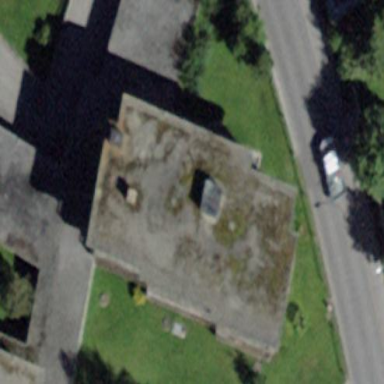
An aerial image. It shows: Flat-roofed building.